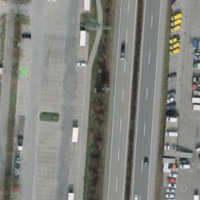
EUNIS habitat code: 57
Species observed at this site:
Pyrrhocorax graculus
Falco tinnunculus